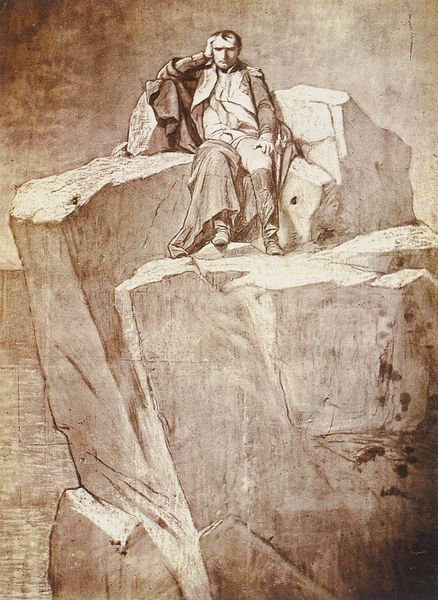
Titel: Napoleon auf St.- Hélène
Künstler: Paul Delaroche
Institution: Bordeaux, Musée Goupil
Schlagwörter: felsen, hand, himmel, kopf, mann, meer, umhang, wasser, sitzen, braun, frisur, geste, hintergrund, skizze, stützen, zeichnung, blick, hose, stein, steine, horizont, einsam, insel, fransen, haare, mantel, sitzend, man, studie, berge, fels, gebirge, rast, sitzt, nachdenklich, warten, hoch, betrachter, klippe, denken, radierung, stich, uniform, denker, napoleon, stiefel, entwurf, halbglatze, einfarbig, schütter, feldherr, verloren, schroff, zechnung, kantig, verbannung, stirnfransen, melancholiker, exil, elba, st. helena, man sitzt auf felsen, obe, großer mantel, aussichtlose lage